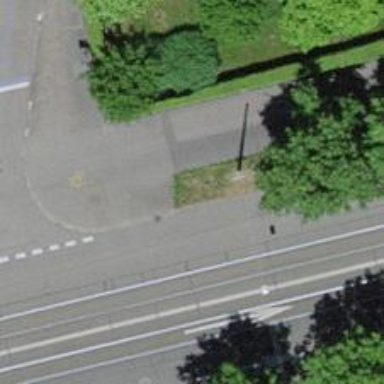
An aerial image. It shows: Avenue lined with broadleaved deciduous trees.